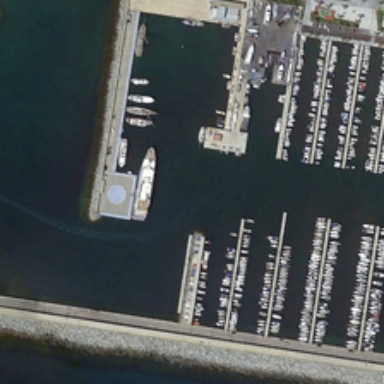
A lot of grey roof houses were built around the harbour .